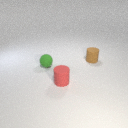
small green rubber sphere behind small red rubber cylinder